Interaction volume radius: 5 \u00c5
Interaction volume height: 10 \u00c5
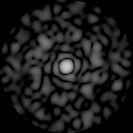
Disorder parameter: 0.8301